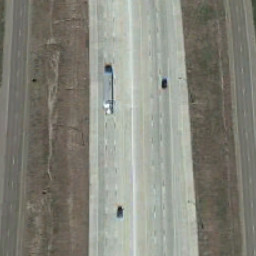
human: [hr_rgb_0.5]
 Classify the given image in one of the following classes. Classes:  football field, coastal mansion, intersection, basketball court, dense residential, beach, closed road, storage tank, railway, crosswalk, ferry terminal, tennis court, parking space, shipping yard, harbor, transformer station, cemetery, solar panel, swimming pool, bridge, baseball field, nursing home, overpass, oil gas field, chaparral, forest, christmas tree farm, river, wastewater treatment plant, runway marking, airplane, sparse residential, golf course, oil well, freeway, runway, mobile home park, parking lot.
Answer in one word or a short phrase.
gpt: freeway